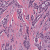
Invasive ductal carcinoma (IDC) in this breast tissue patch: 1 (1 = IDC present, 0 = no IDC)